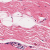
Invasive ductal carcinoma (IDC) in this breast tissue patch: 0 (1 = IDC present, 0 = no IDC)